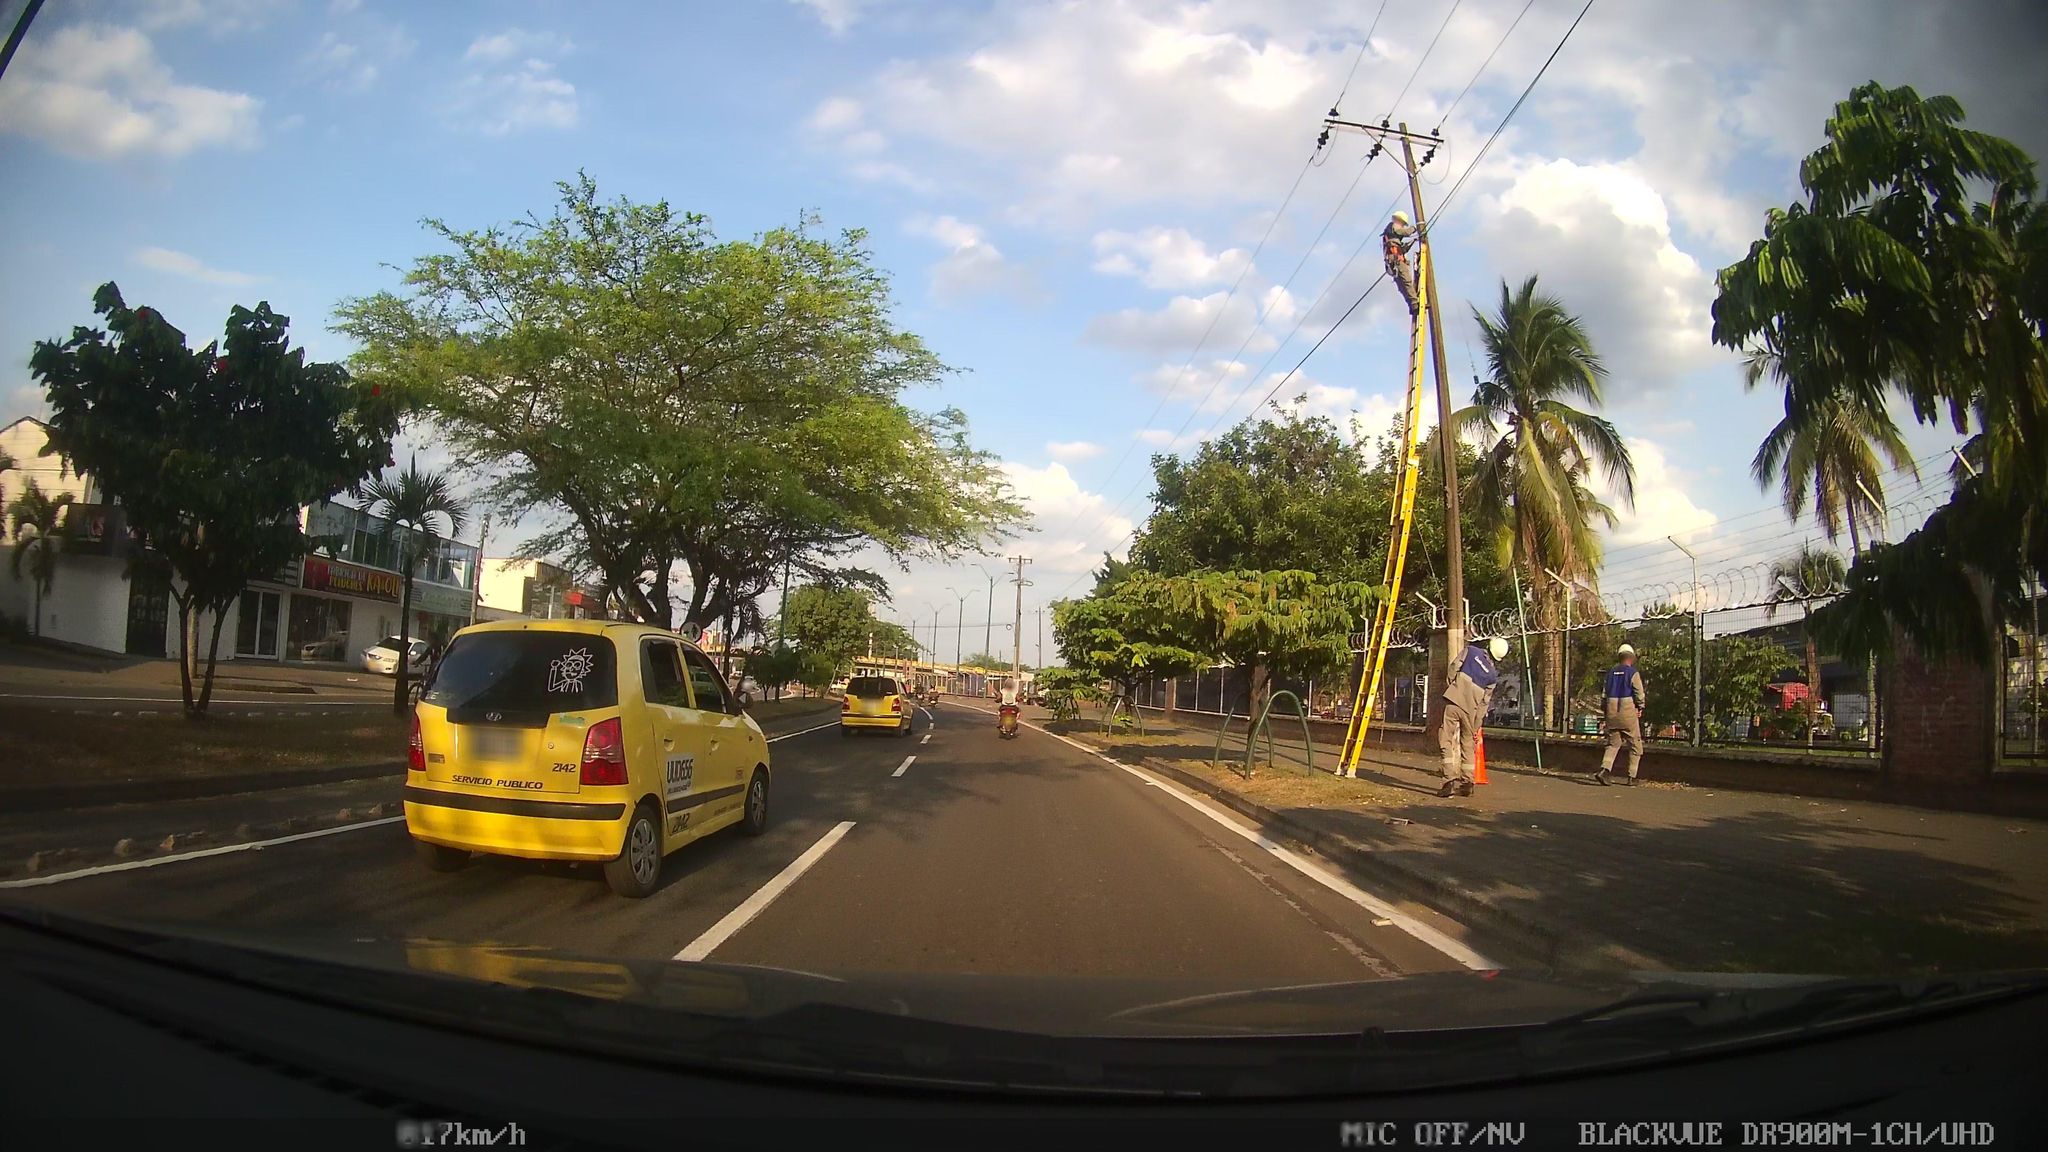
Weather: clear
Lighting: day
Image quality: good
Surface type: driving surface
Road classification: secondary
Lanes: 2.0
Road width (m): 1.0
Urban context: urban centre
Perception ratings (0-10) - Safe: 3.98, Lively: 5.51, Beautiful: 4.76, Boring: 2.53, Depressing: 1.21, Wealthy: 0.56